Interaction volume radius: 10 \u00c5
Interaction volume height: 30 \u00c5
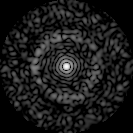
Disorder parameter: 0.8271